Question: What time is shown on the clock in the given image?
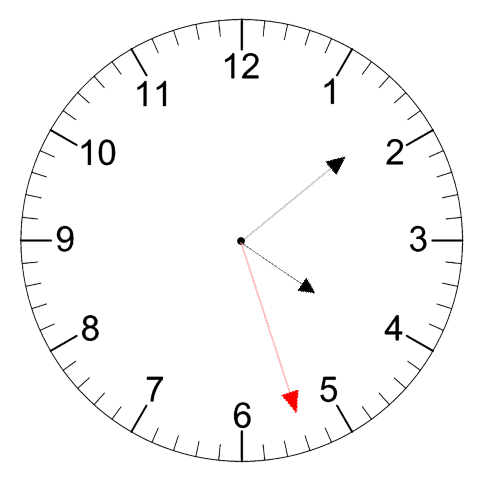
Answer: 04:08:27